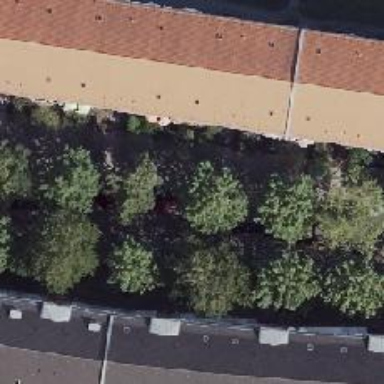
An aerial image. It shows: Avenue lined with deciduous broadleaved trees.